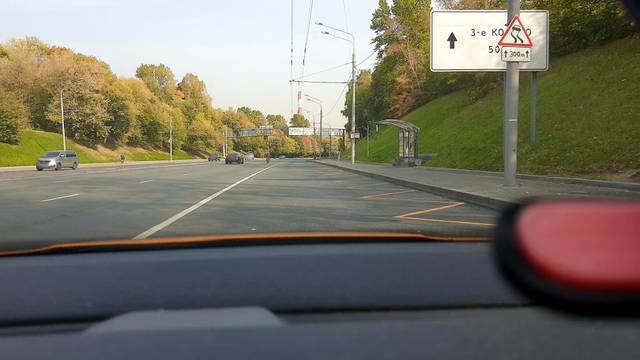
Region: Russia
Coordinates: 55.727, 37.536